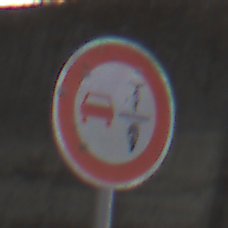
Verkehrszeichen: VerbotUeberholenEinspurigeFahrzeuge
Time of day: Midday
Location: Outdoor (Suburban)
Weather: Overcast
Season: NotSpecified
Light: Natural